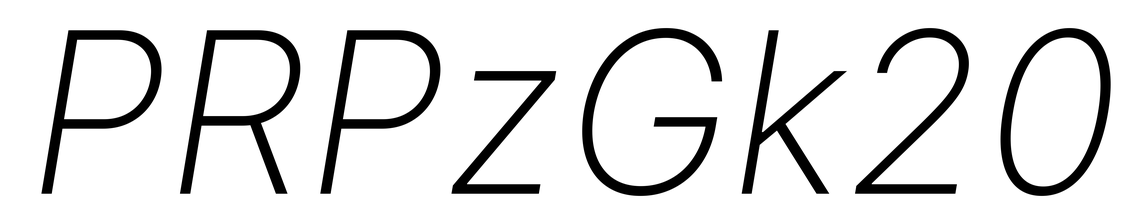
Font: Inter-Italic_ExtraLight_Italic